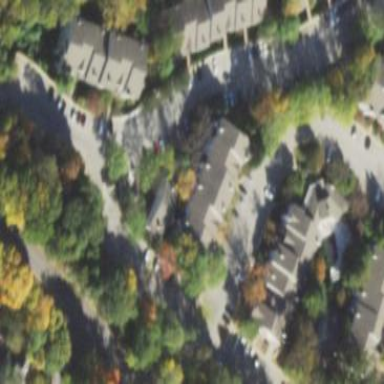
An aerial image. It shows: View of apartment building.